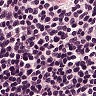
Metastatic tissue present: no